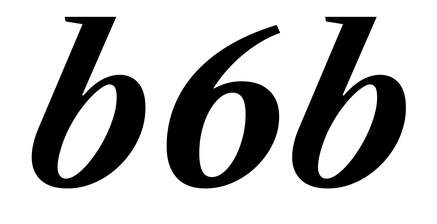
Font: LibreCaslonText-Italic_Bold_Italic